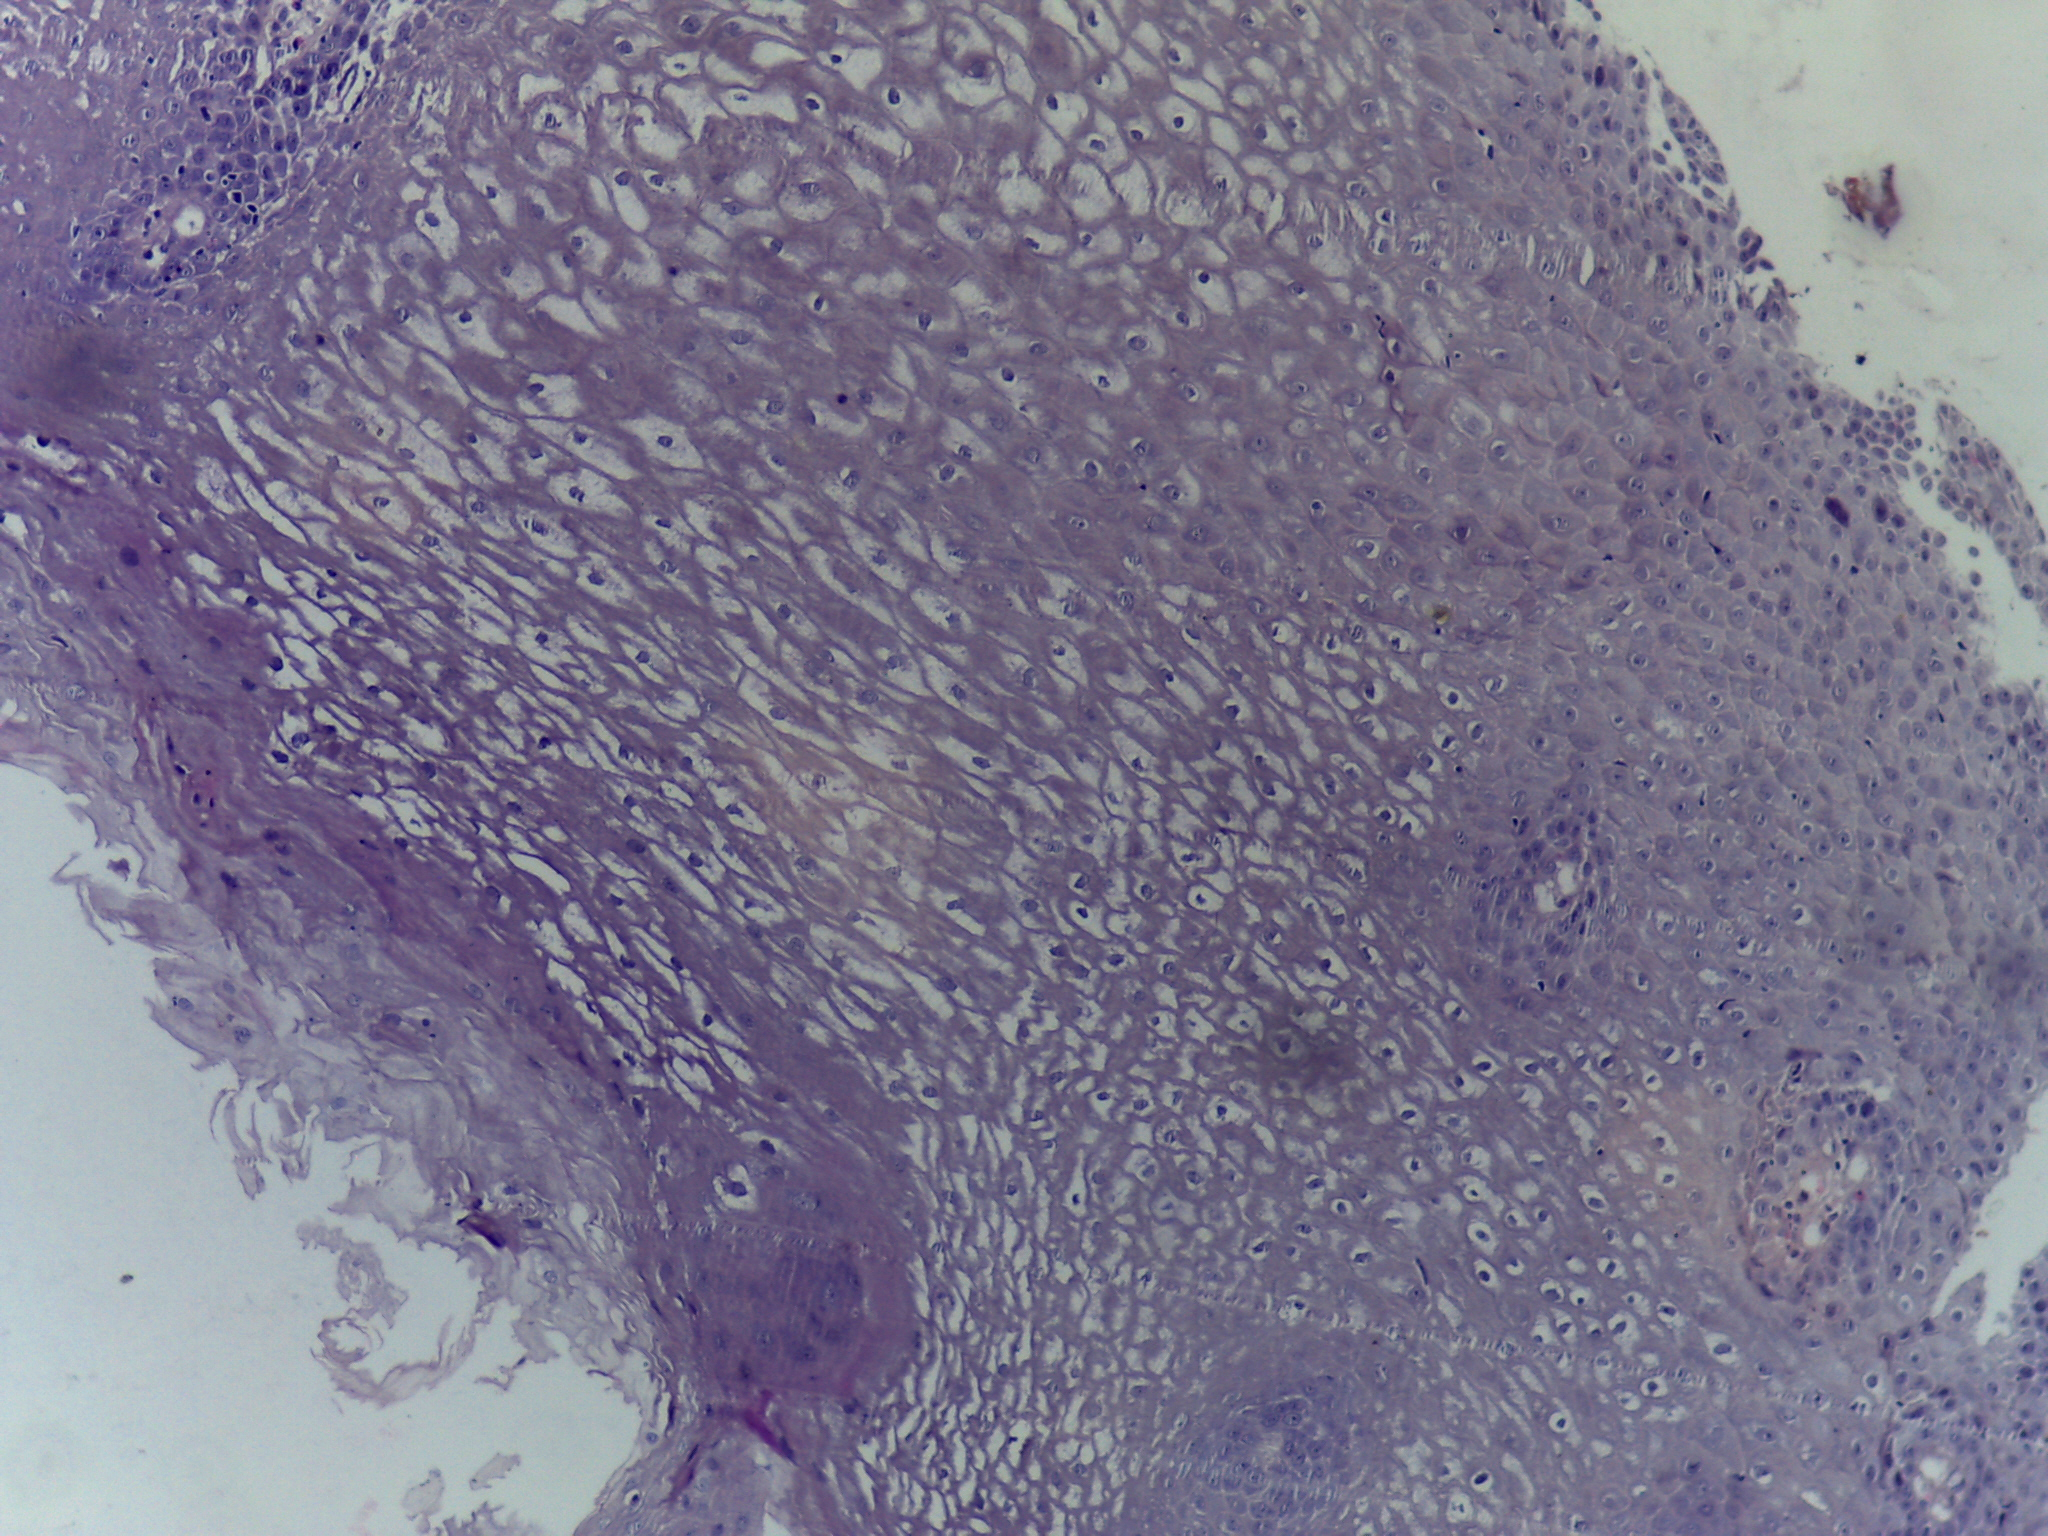
Diagnosis: OSCC